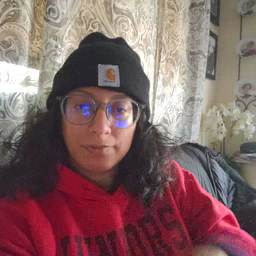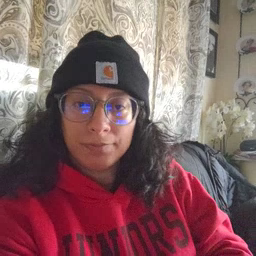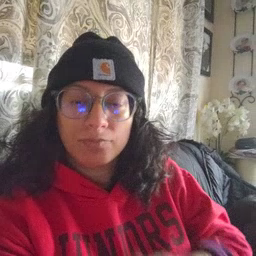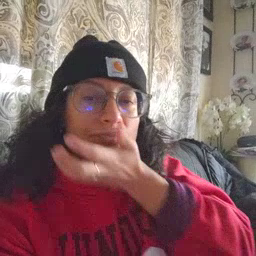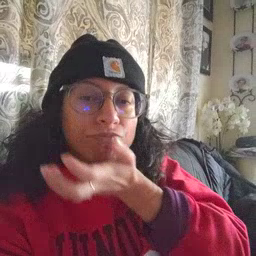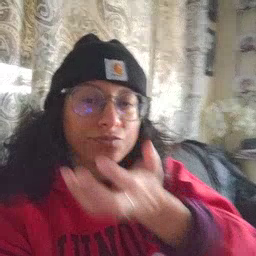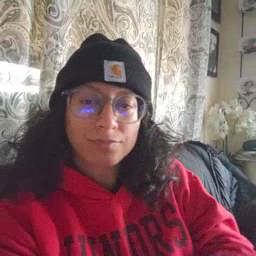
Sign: grass